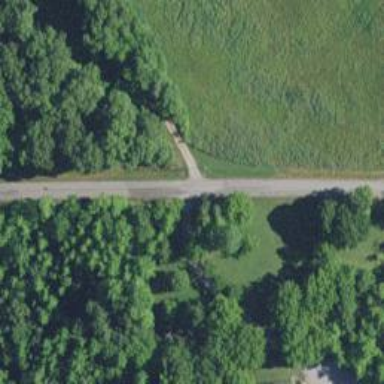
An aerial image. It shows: Driveway leading to service road.